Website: crate-barrel
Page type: account-selection
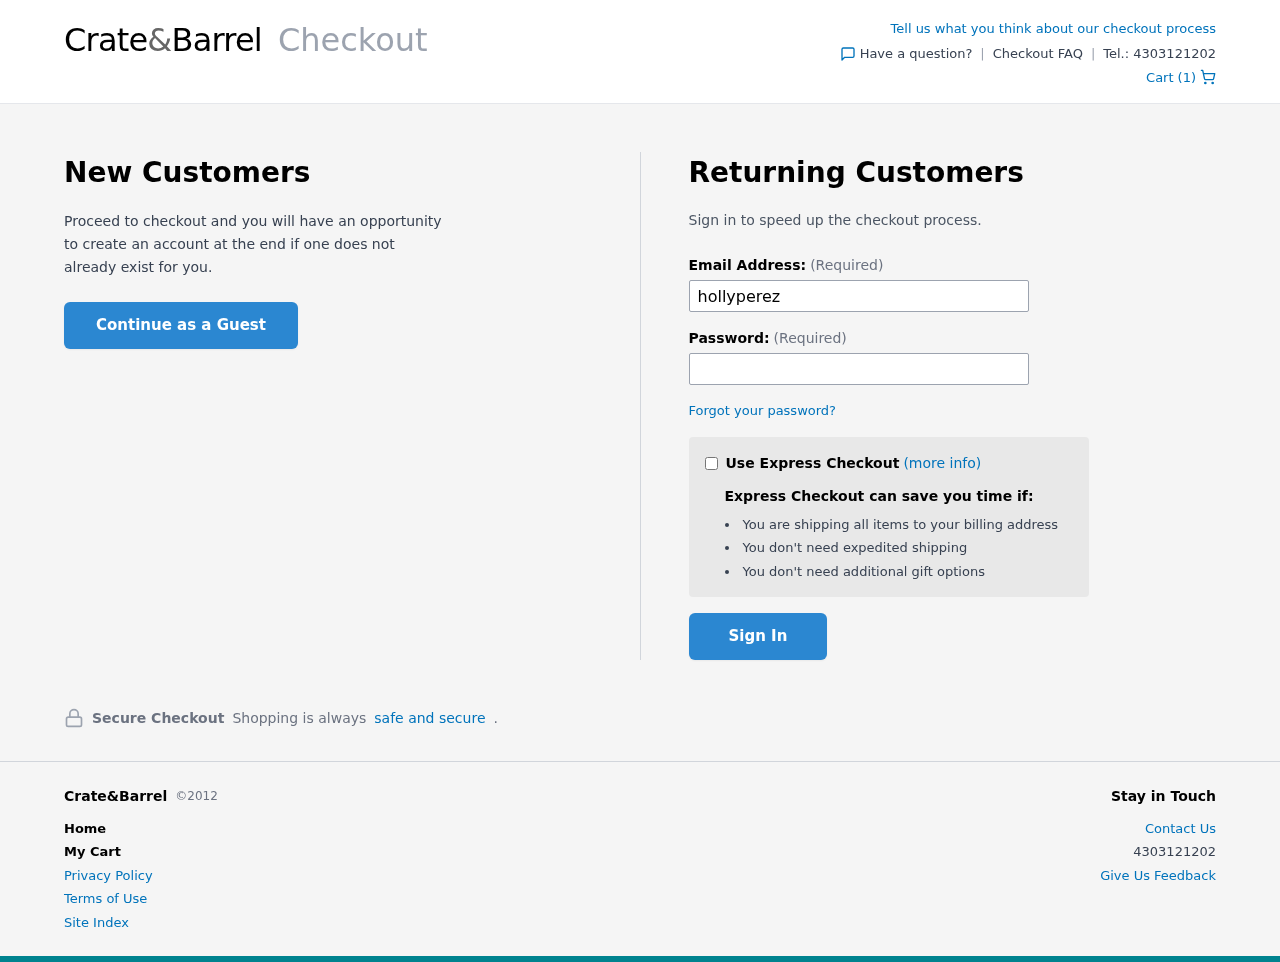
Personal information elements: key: PII_EMAIL
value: hollyperez@gmail.com
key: PII_PHONE
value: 4303121202
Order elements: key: ORDER_NUM_ITEMS
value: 1